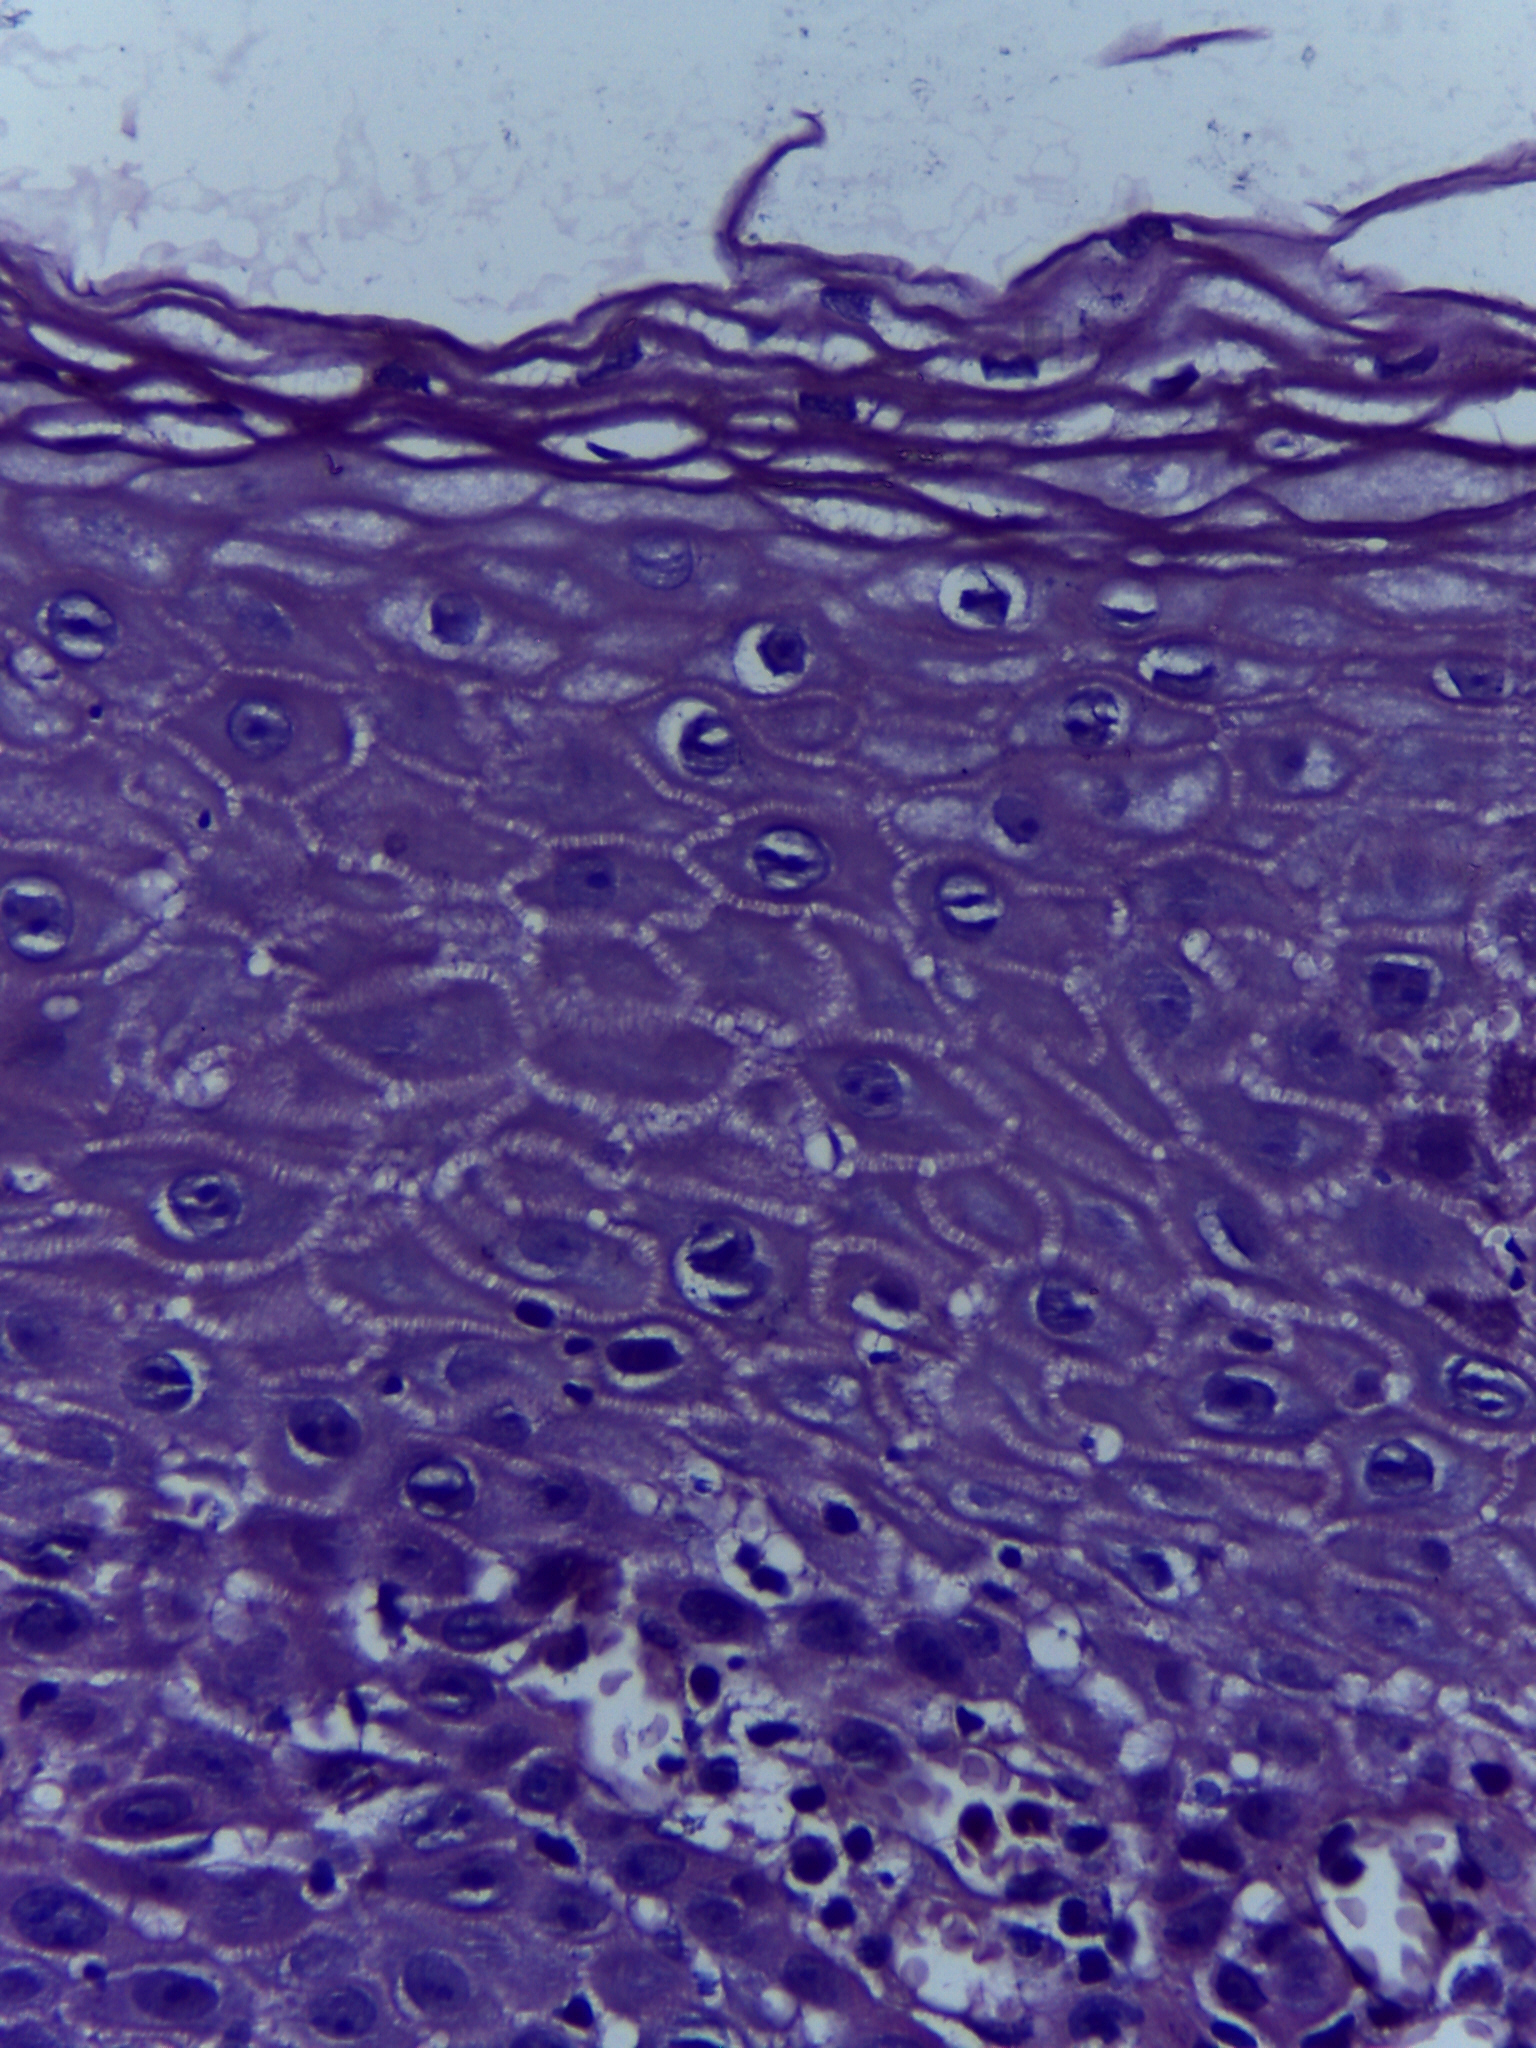
Diagnosis: OSCC